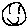
Label: smiley face